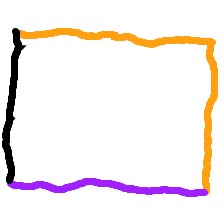
Shape: rectangle